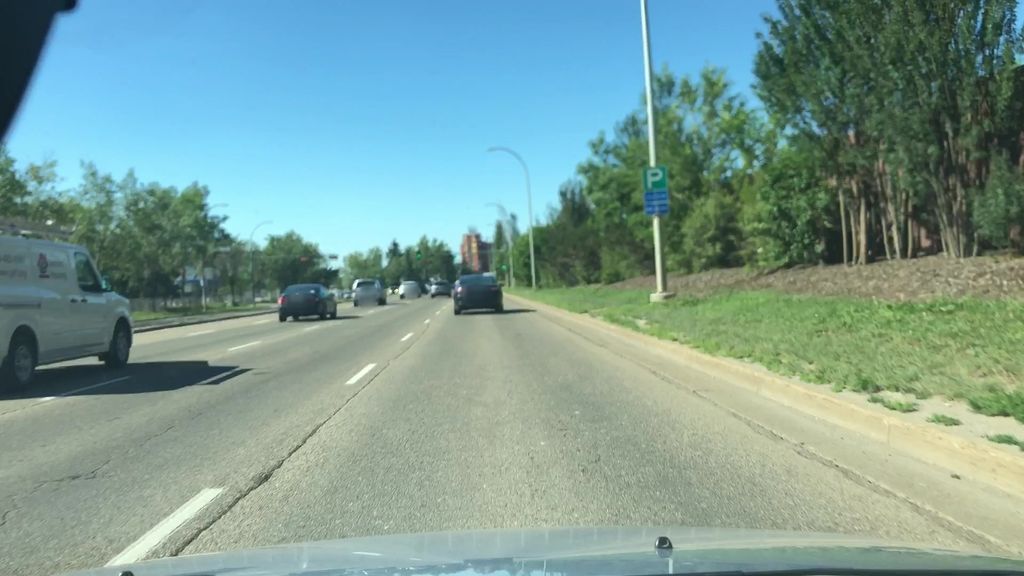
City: edmonton